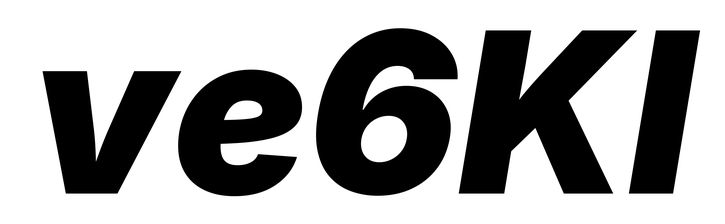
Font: Inter-Italic_Black_Italic